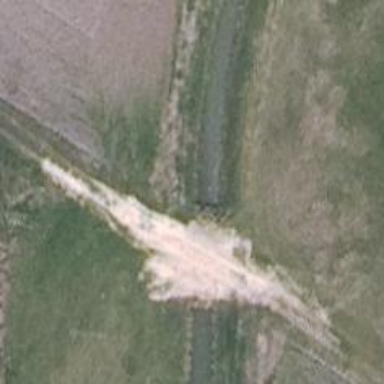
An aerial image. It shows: Culvert tunnel.